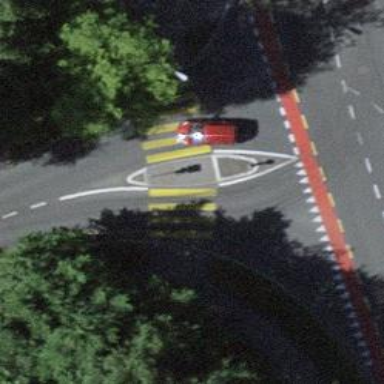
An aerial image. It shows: Zebra crossing on footway.